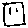
Label: square